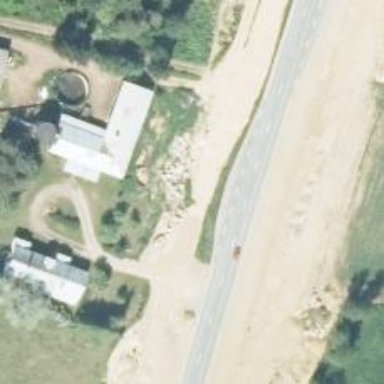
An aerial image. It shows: Driveway for service vehicles.